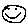
Label: smiley face